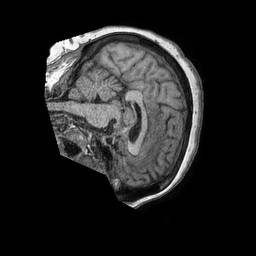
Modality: T1w
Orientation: sagittal
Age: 60
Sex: female
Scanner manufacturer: philips
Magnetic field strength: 1.5 T
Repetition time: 0.007777 s
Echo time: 0.003549 s